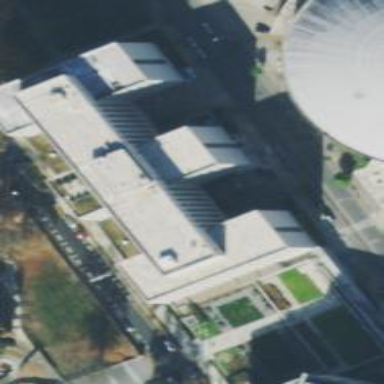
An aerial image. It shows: Government office building.